Field crop: tomato
Growth stage: 2
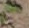
Species: solanum